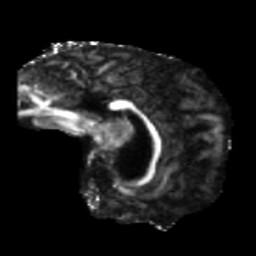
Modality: FA
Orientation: sagittal
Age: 37
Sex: female
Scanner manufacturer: siemens
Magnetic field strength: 3 T
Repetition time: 5.47 s
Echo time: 0.0854 s